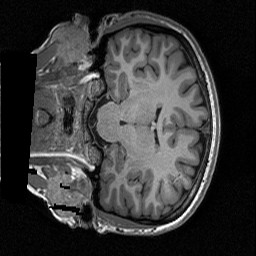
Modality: T1w
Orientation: coronal